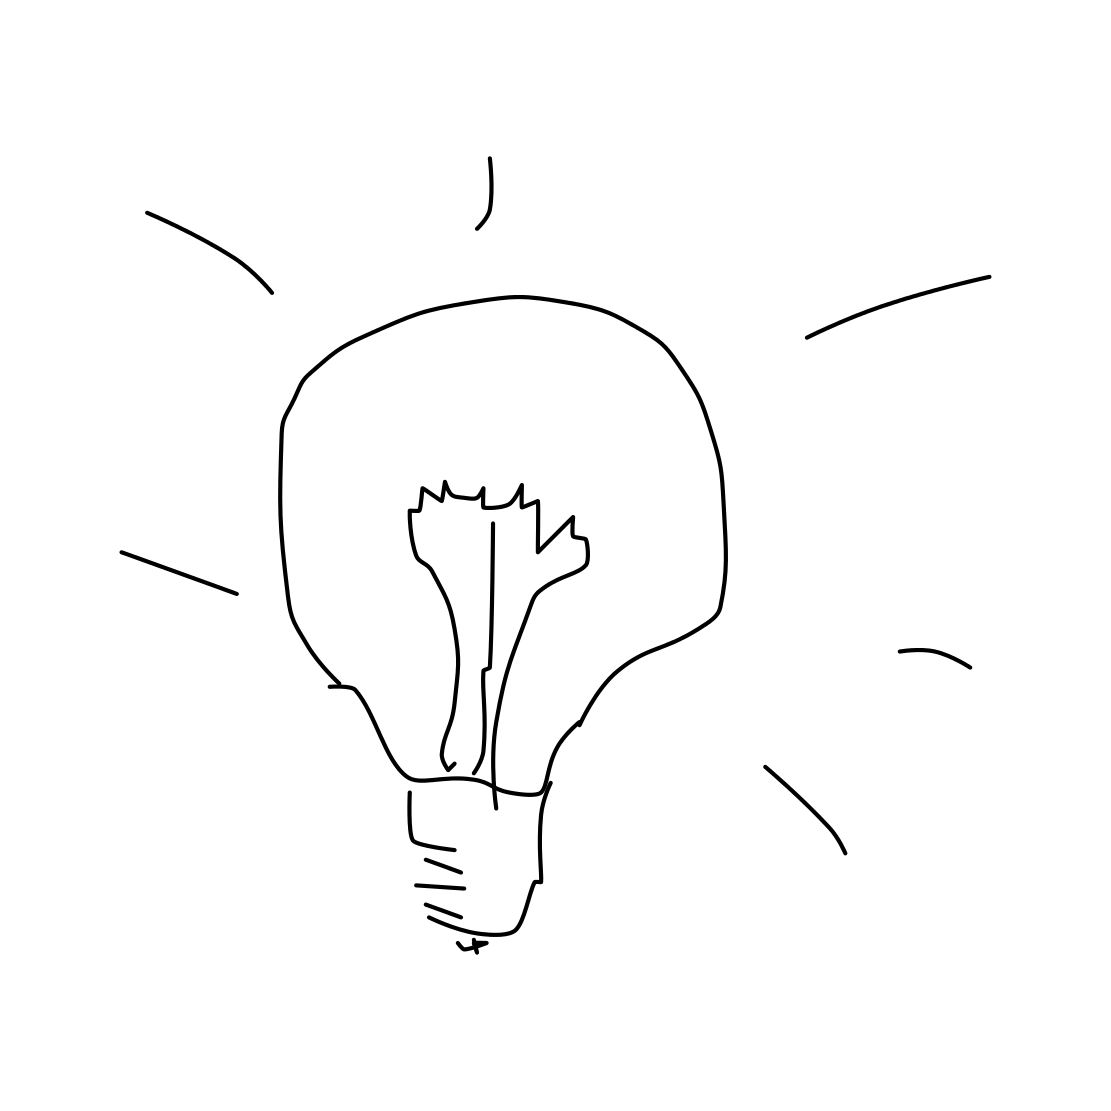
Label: lightbulb